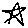
Label: star